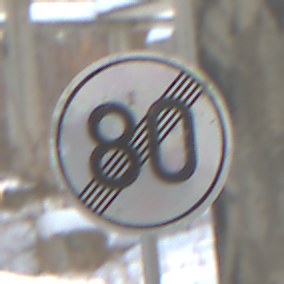
Verkehrszeichen: EndeGeschwindigkeit80
Umgebung: Roofed, Suburban
Tageszeit: MorningAfternoon
Wetter: PartlyCloudy
Licht: Natural
Jahreszeit: Winter
Kontrast: LowContrast